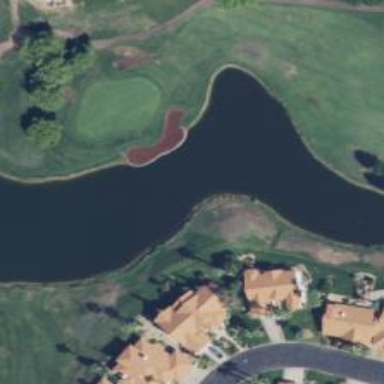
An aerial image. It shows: Water hazard on golf course. The hazard is natural water feature.